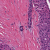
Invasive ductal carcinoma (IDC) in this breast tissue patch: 0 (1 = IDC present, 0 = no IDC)